Interaction volume radius: 10 \u00c5
Interaction volume height: 20 \u00c5
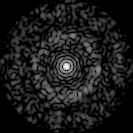
Disorder parameter: 0.832